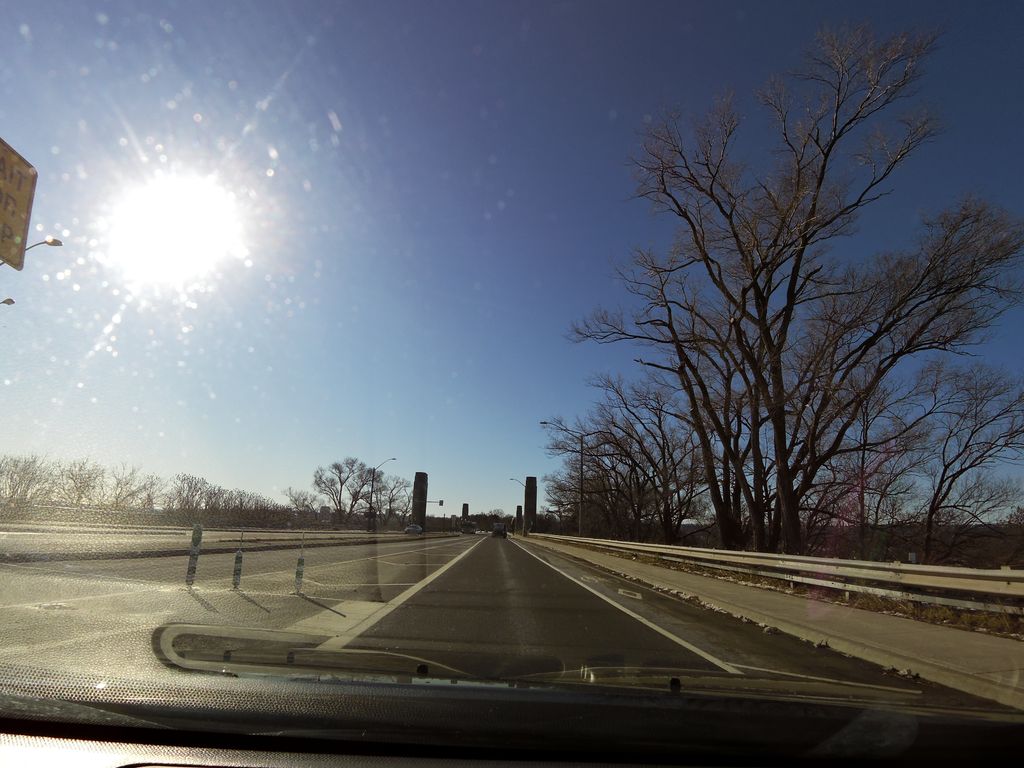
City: hamilton